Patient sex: M
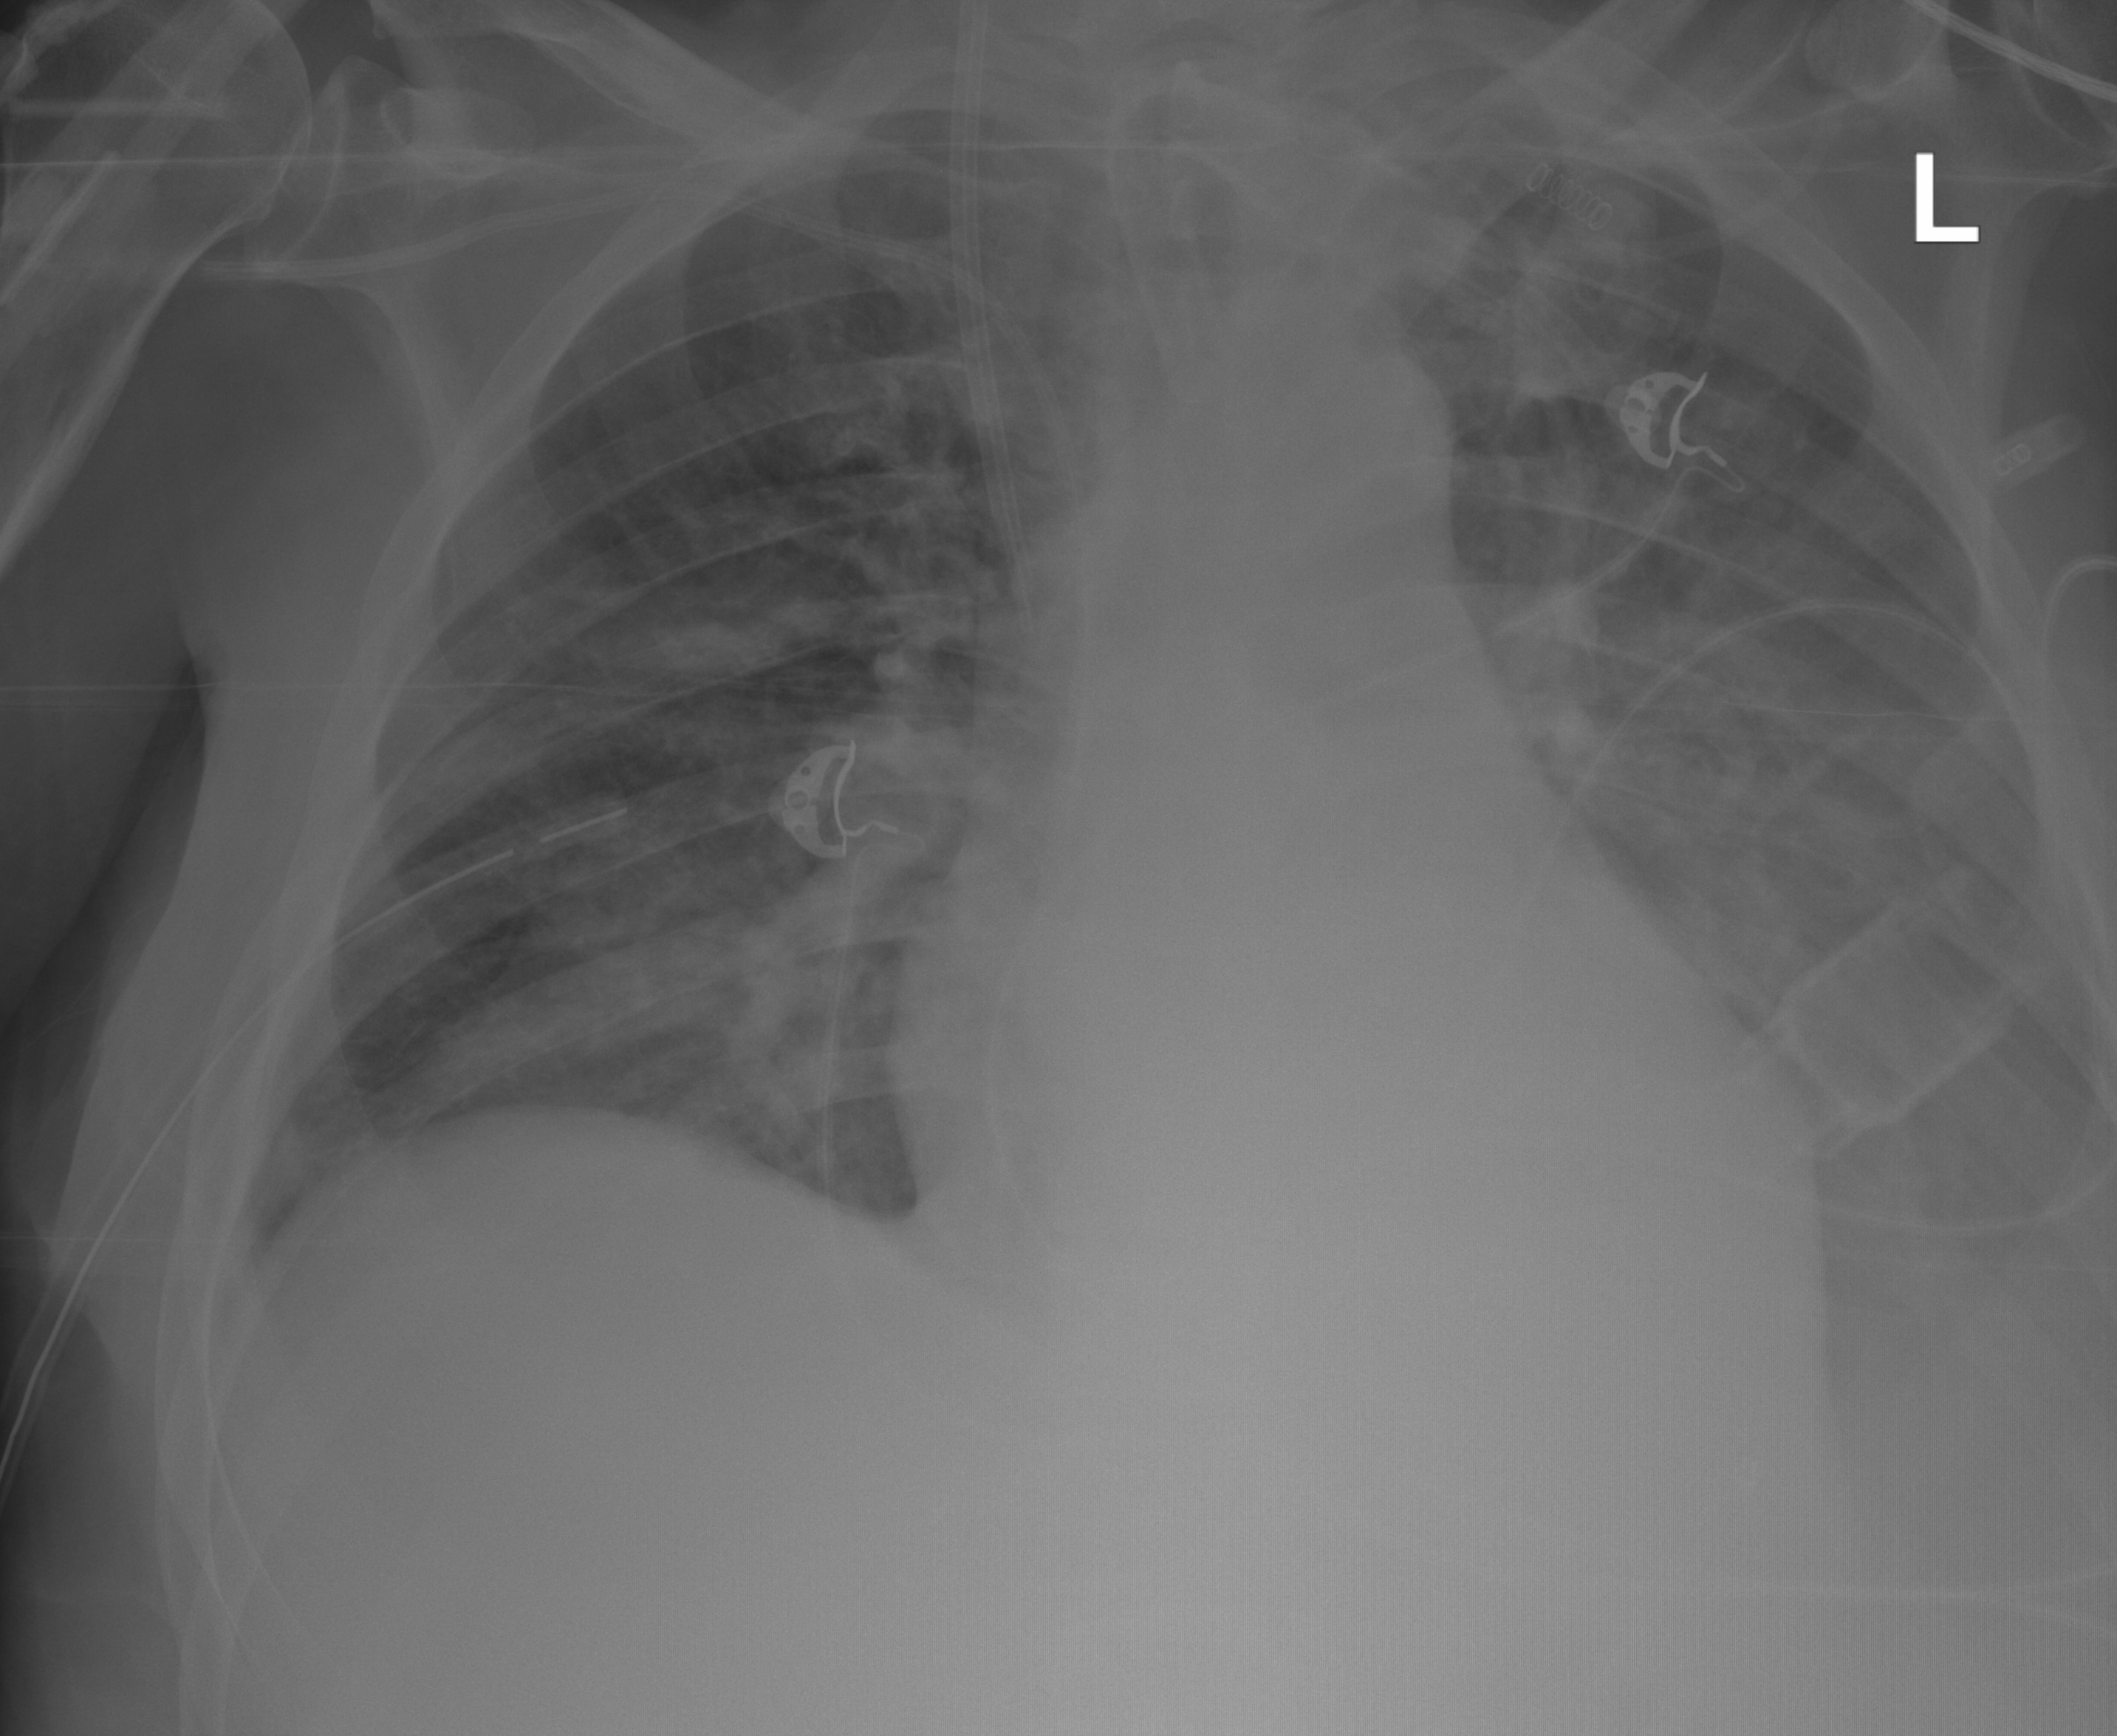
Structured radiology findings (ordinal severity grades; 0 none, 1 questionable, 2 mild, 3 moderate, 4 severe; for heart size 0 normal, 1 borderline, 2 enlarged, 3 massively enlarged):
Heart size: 1
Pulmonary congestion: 2
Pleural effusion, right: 0
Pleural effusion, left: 2
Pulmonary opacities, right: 2
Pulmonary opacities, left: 2
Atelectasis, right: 2
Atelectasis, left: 1